【题型】填空题　【知识点】平面几何　【难度】medium
窗花是中国古老的传统民间艺术之一，它历史悠久，风格独特，深受国人喜爱。下图是一个由正方形彩纸剪成的正八边形窗花，以及其平面示意图$ABCDEFGH$。已知$AB=\sqrt{2}$，那么这个正方形彩纸边长的最小值为$\underline{\quad\quad}$；设$\vec{a}$，$\vec{b}$（$\vec{a} \neq \vec{b}$）均是以正八边形的一个顶点为起点，另一个顶点为终点的向量，则$\vec{a} \cdot \vec{b}$的最大值为$\underline{\quad\quad}$。

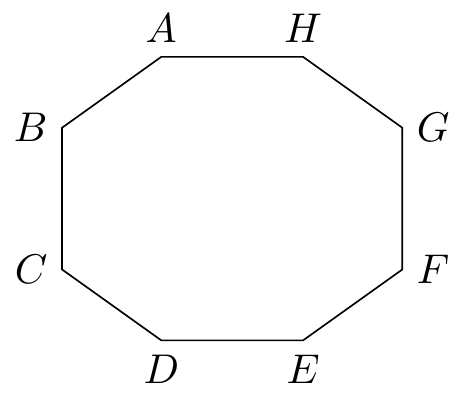
【解答】
【答案】$2+\sqrt{2}$；$6+4\sqrt{2}$。

【分析】作出示意图，根据向量数量积的定义，数形结合，即可求解。

【解答】解：如图，因为正八边形 \(ABCDEFGH\) 的边长为 \(\sqrt{2}\)，
所以边长最小的正方形为 \(IJKL\)，

易知其边长为 \(1+\sqrt{2}+1=2+\sqrt{2}\)；

因为 \(\vec{a}\)，\(\vec{b}\)（\(\vec{a} \neq \vec{b}\)）均是以正八边形的一个顶点为起点，另一个顶点为终点的向量，
所以要使 \(\vec{a} \cdot \vec{b}\) 的值最大，
则需其中一个向量的模最大，且另一个向量在该向量上的投影数量最大，
数形结合可得当 \(\vec{a}\)，\(\vec{b}\) 中一个取 \(\overrightarrow{DH}\)，另一个取 \(\overrightarrow{DG}\) 时，使 \(\vec{a} \cdot \vec{b}\) 的值最大，
所以 \(\vec{a} \cdot \vec{b}\) 的最大值为 \(\overrightarrow{DH} \cdot \overrightarrow{DG}\)，
又根据对称性可知 \(DG \perp HG\)，且 \(DG=(1+\sqrt{2}) \times \sqrt{2}=2+\sqrt{2}\)，
所以 \(\overrightarrow{DH} \cdot \overrightarrow{DG} = |\overrightarrow{DG}|^2=(2+\sqrt{2})^2=6+4\sqrt{2}\)。

故答案为：\(2+\sqrt{2}\)；\(6+4\sqrt{2}\)。

【点评】本题考查向量数量积的最值的求解，数形结合思想，属中档题。
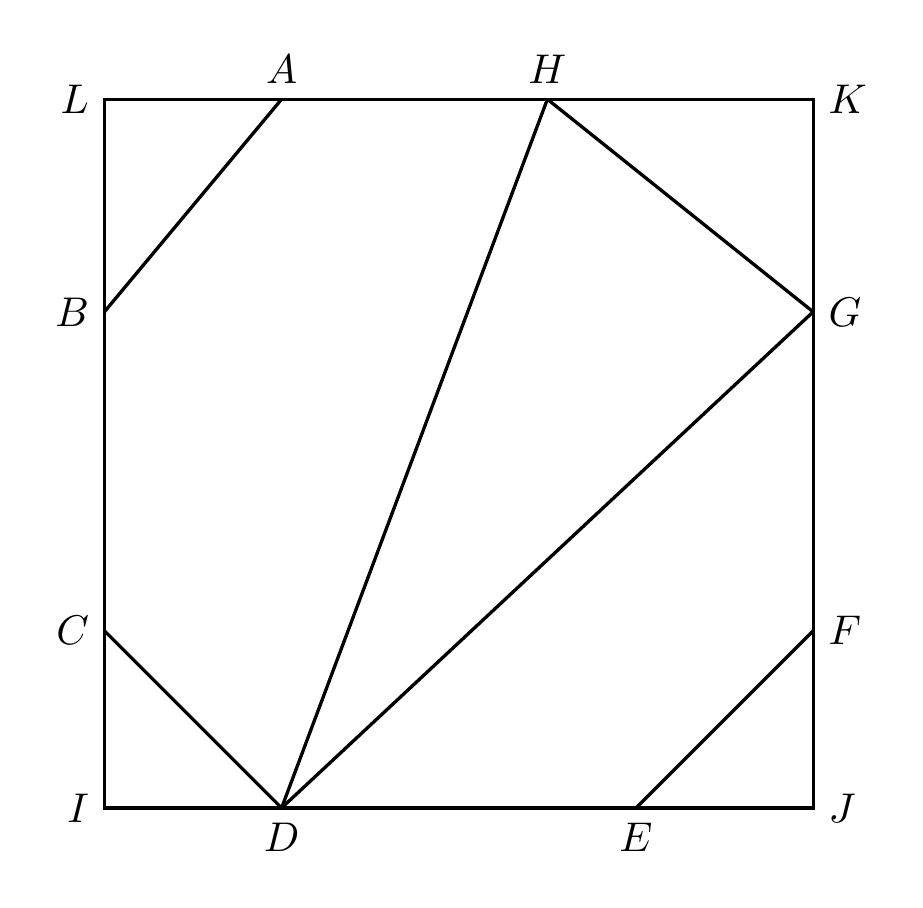